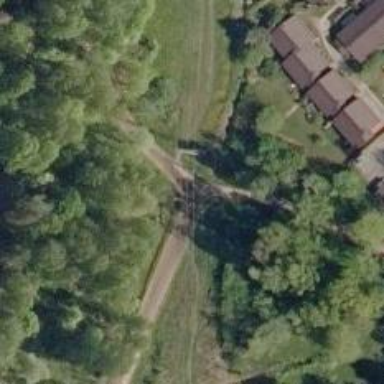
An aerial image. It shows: Residential road leading to backcountry nordic skiing track.